Current action and preconditions to check: trajectory_clear

Your task: For each precondition in the list above, predict whether it will hold at this action.

Consider the current scene as observed from the mobile robot's camera, and analyze the predicted future states of all dynamic agents (e.g., people, animals, vehicles, or any moving entities) within the NEXT SECOND.

IMPORTANT: Only answer "very likely" if you are absolutely certain—based on strong, clear evidence—that a dynamic agent will violate the precondition in the predicted future state. Do NOT answer "very likely" for unlikely, ambiguous, or low-probability risks.

Ask yourself for each precondition: Is there a high probability, with clear and convincing evidence, that the predicted future states of any dynamic agent will interfere with the predicted future state of the currently executing action within the NEXT SECOND, causing that precondition to fail?

Assess the risk level based on these predictions. Use "likely" or "very likely" if motions create a clear risk of interference.

Use "neutral" or "improbable" if agents are nearby but their predicted paths are clearly diverging or non-conflicting.

Failure Risk Categories: "very improbable", "improbable", "neutral", "likely", "very likely"

Answer Format: Output ONLY the probability_of_failure value from these categories: "very improbable", "improbable", "neutral", "likely", "very likely"

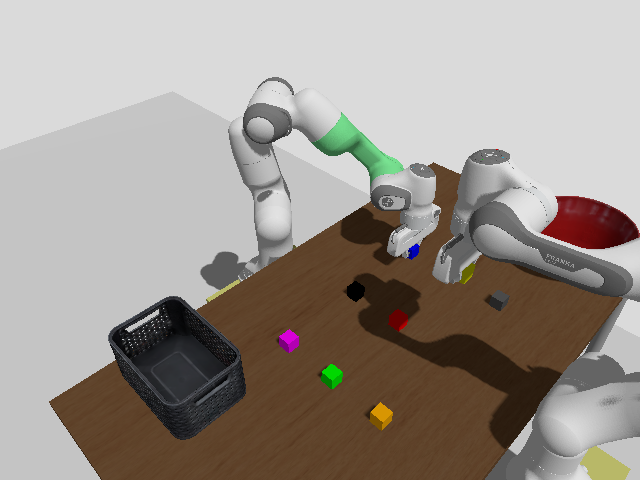

Answer: very improbable